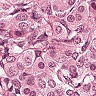
Metastatic tissue present: yes